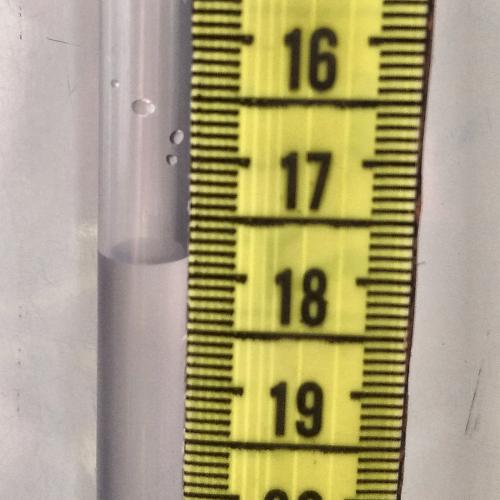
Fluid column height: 17.9 cm